Question: I've noticed whenever I set 'width: 100%;' on a textarea or an input text, they surpass the parent width.

The textarea and text field are surrounded by a padding of 10 pixels within it's container. Is there a way to have it stop once it hits the bounding box surrounding it? What are the best practices to making a 'width:100%;' element?
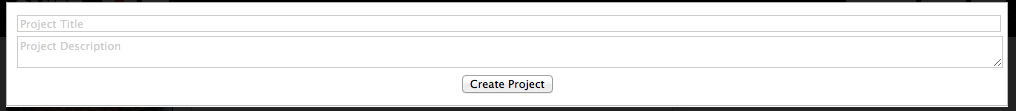
Answer: I'd suggest a css reset:
'''
textarea, input {
padding: 0;
margin: 0;
}
'''
and also keep in mind that 'width:100%' will match the parent width, but then borders are to be taken into consideration. You may want to learn about 'box-sizing' in this article:
<URL>